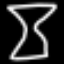
Label: hourglass